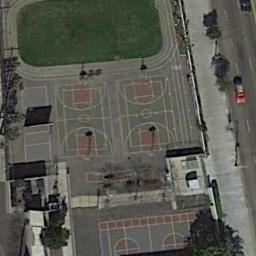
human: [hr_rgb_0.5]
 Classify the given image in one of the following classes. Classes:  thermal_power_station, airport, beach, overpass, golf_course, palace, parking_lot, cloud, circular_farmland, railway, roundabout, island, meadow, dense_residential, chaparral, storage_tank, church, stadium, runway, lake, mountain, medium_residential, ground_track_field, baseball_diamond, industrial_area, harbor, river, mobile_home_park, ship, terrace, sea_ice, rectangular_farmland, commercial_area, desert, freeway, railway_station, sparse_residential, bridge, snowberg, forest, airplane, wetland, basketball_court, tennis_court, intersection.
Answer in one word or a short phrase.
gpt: basketball_court